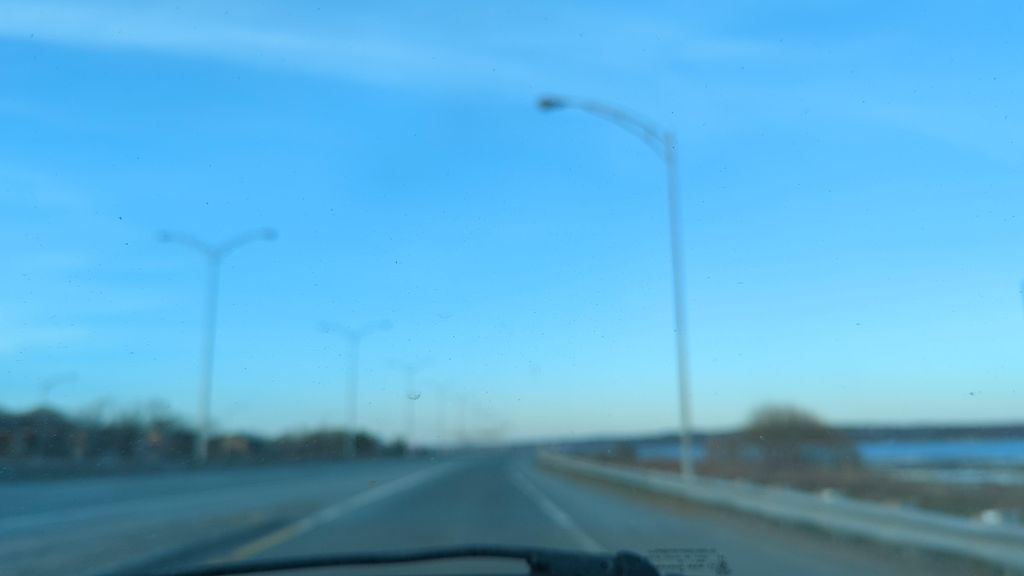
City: quebec_city